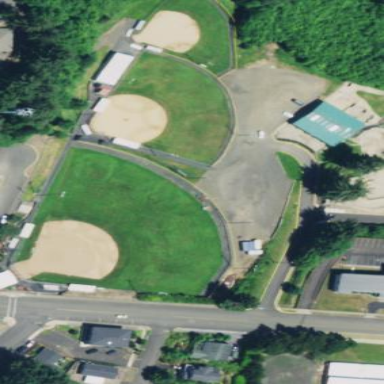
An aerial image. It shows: Baseball pitch for leisure land activities.